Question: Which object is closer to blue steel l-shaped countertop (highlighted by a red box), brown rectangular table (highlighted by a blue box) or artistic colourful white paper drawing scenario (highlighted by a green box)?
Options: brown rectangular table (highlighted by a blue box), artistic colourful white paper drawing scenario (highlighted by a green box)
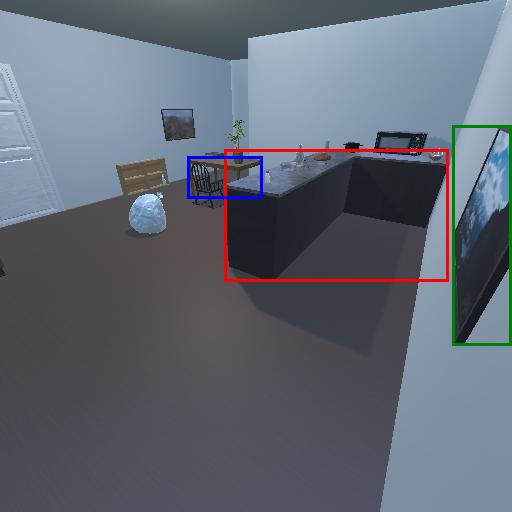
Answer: brown rectangular table (highlighted by a blue box)